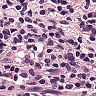
Metastatic tissue present: no